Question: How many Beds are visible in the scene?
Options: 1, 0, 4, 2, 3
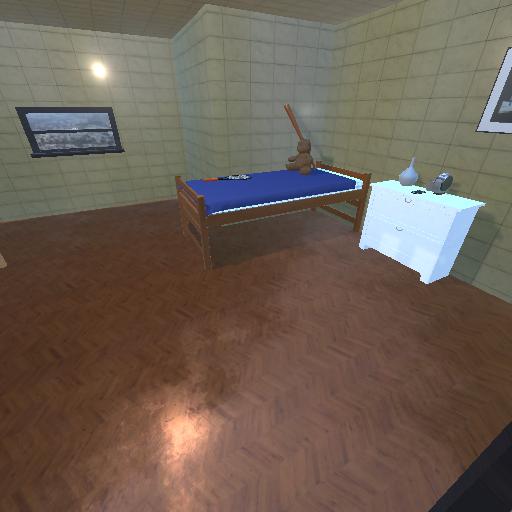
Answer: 1